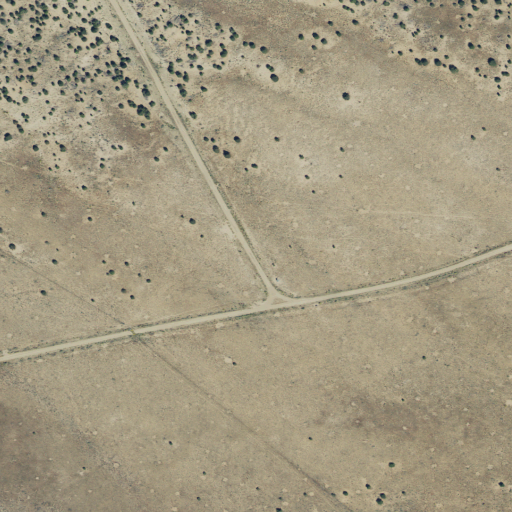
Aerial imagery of bench in Utah named Pinnacle Bench containing only shrub